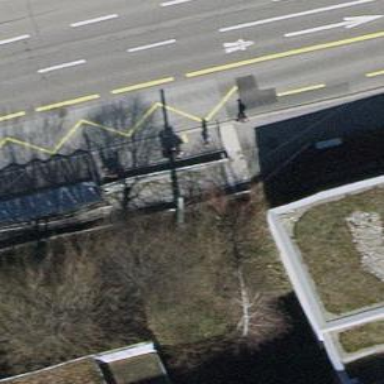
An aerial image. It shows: Steps with asphalt surface.